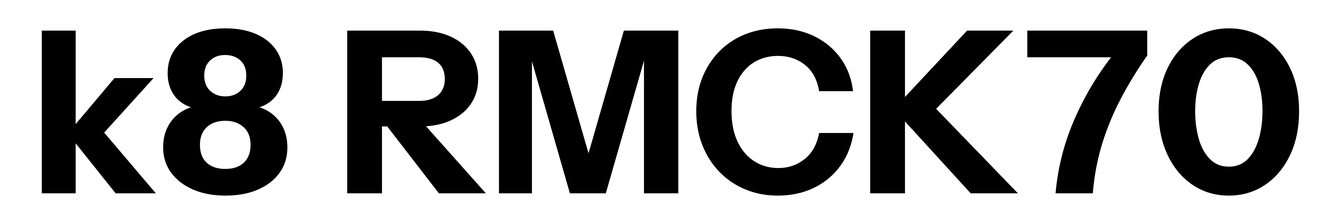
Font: InstrumentSans_Bold